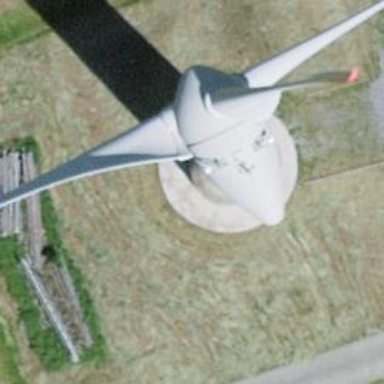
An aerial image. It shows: Wind power generator employing wind turbines.